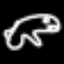
Label: frog